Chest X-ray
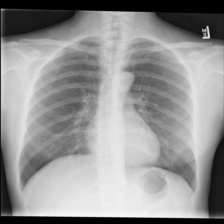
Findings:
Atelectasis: negative
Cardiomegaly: negative
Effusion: negative
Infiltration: negative
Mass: negative
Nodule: negative
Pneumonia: negative
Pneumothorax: negative
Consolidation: negative
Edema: negative
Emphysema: negative
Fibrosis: negative
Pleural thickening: negative
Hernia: negative